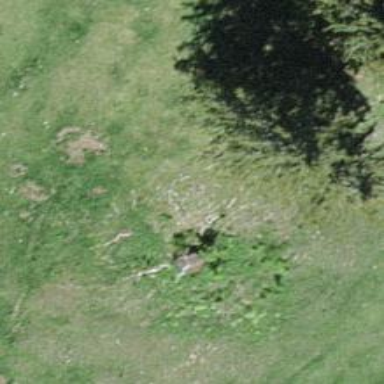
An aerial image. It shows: Needle-leaved tree in natural setting.